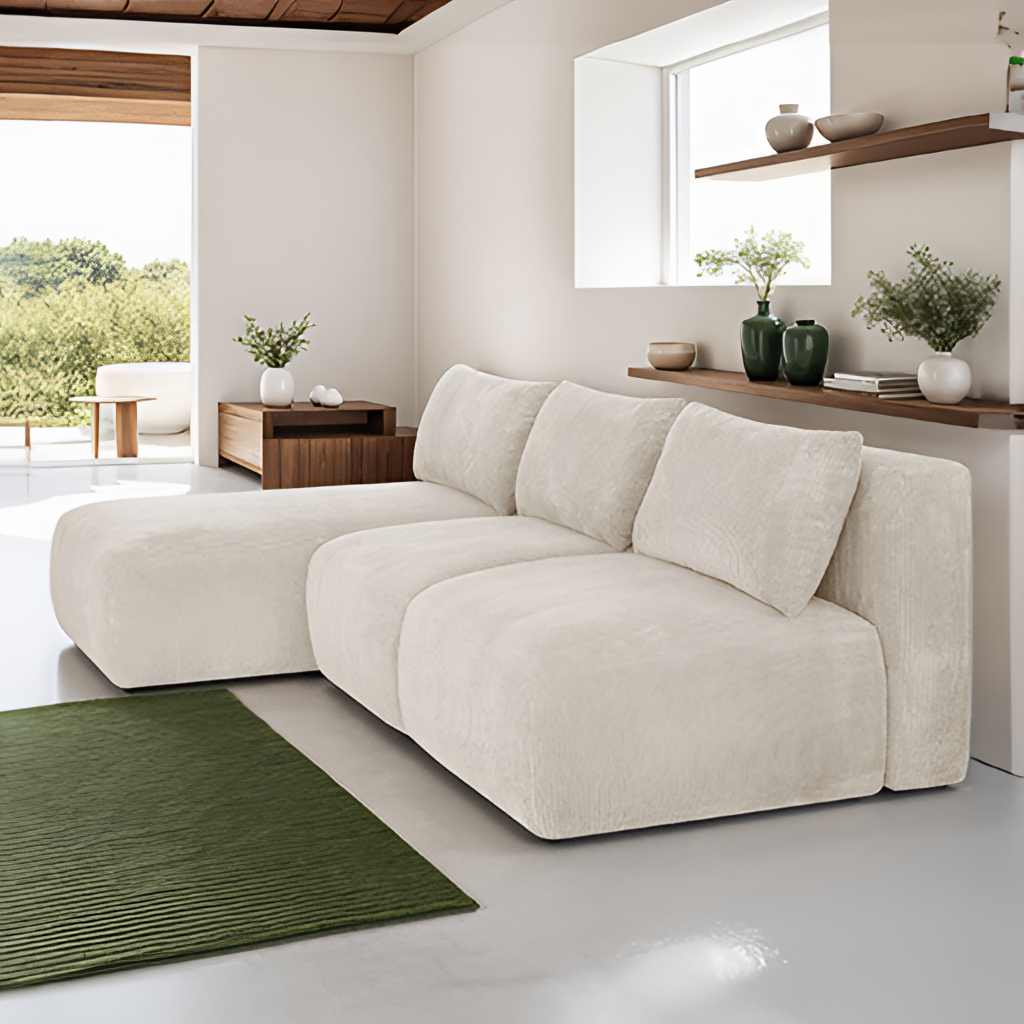
fabric sectional sofa, living room, modern, gray tile flooring, with smooth pattern, paint wallpaper, with solid pattern